Field crop: maize
Growth stage: 2
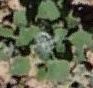
Species: chenopodium